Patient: sex M, age 61
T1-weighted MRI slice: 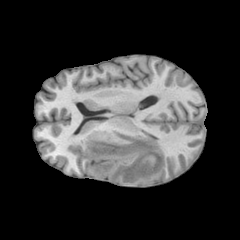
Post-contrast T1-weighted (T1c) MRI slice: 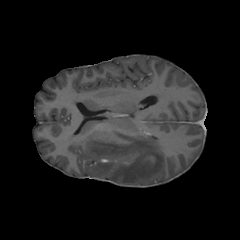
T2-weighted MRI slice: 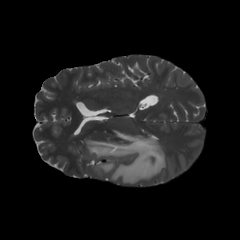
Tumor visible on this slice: yes
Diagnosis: Glioblastoma, IDH-wildtype
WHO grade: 4